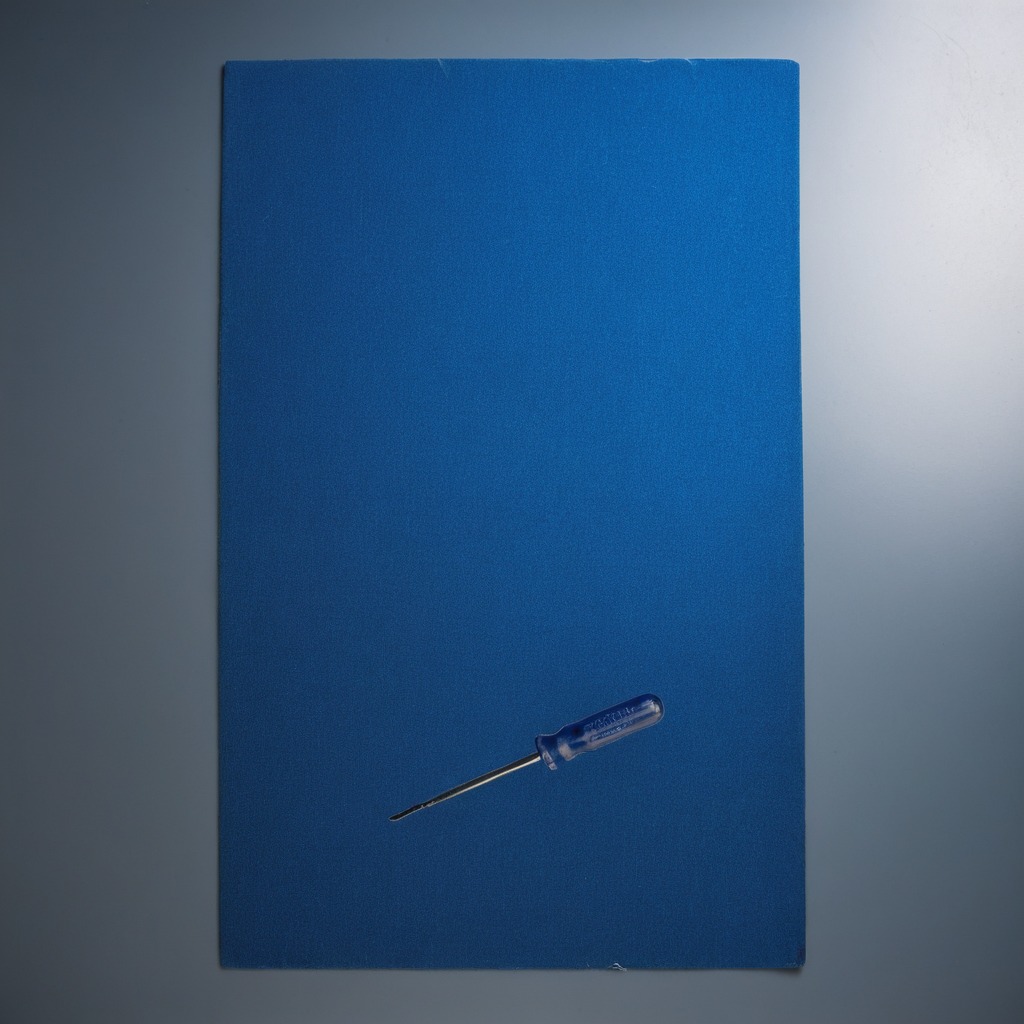
A screwdriver is lying on a clean granite tabletop covered with a blue rubber mat inside a workshop under bright overhead lighting crisp shadows high clarity worn but beneath the mat